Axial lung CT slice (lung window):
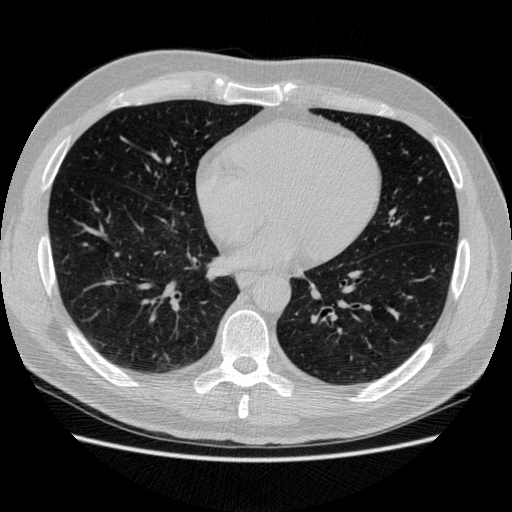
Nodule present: no